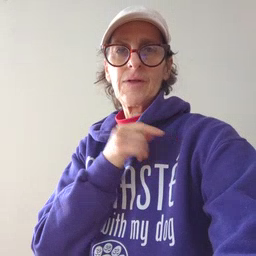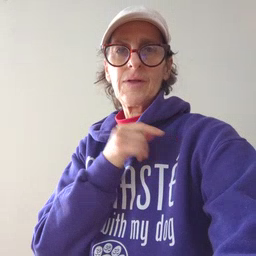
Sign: there